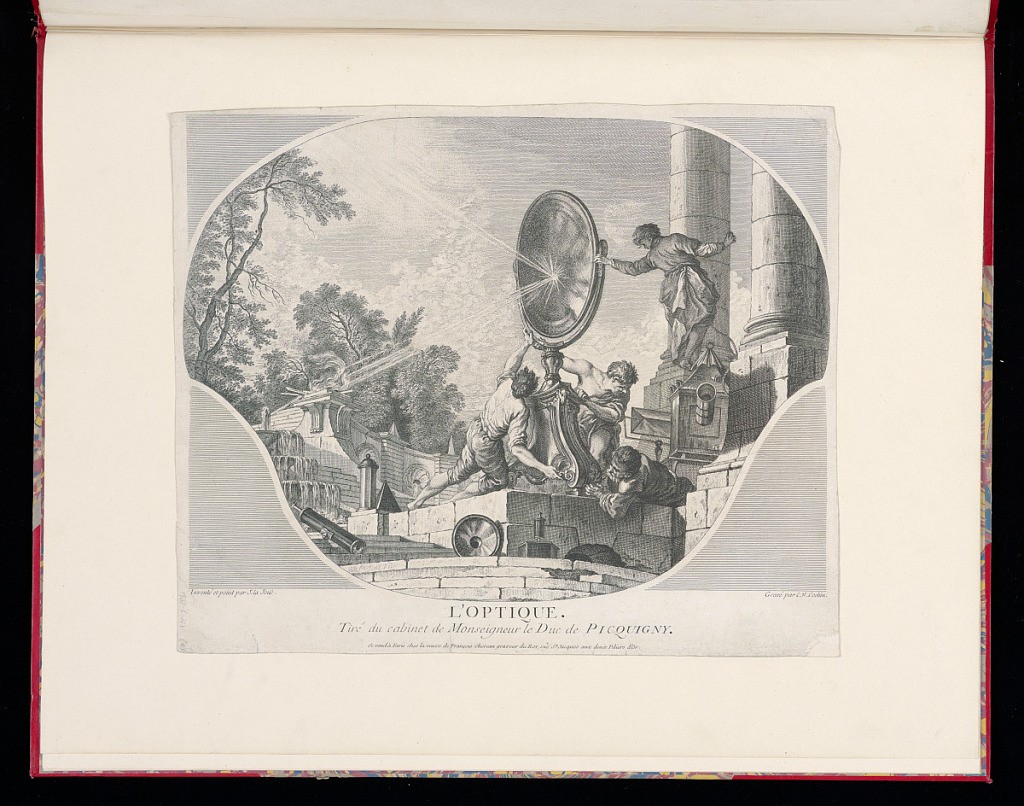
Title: L'OPTIQUE
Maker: Jacques de Lajoüe, French, 1687–1761
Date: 1737
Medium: etching and engraving on paper
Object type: Bound print
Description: Print after an overdoor painting of an allegory of optics. A group of men hold a large mirror on a plinth within a large garden terrace with fountains and columns. Instruments and tools are scattered around them and on the steps below them. Rays of sunlight reflect off the mirror and are starting a fire with pieces of wood on a large plinth of the garden wall behind them. The title is lettered below, and the plate is signed.